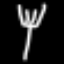
Label: fork